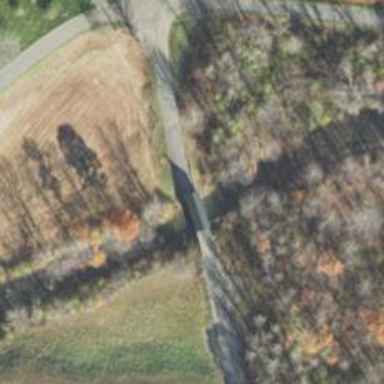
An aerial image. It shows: Residential road with bridge.